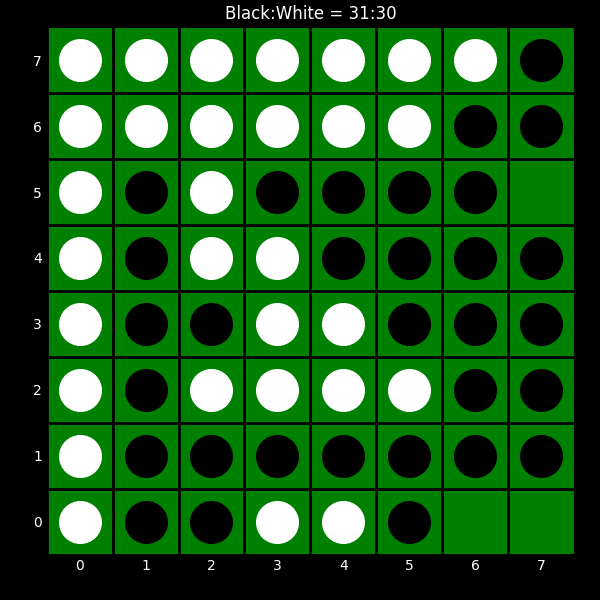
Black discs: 31
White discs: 30